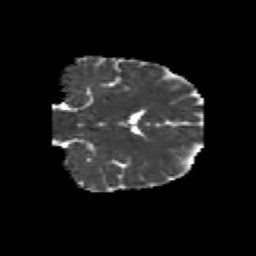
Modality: MD
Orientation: coronal
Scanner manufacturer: siemens
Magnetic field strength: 3 T
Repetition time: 6.8 s
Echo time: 0.093 s